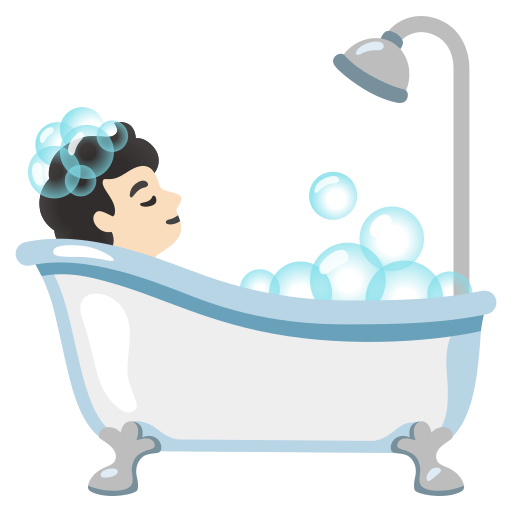
Emoji: 🛀🏻